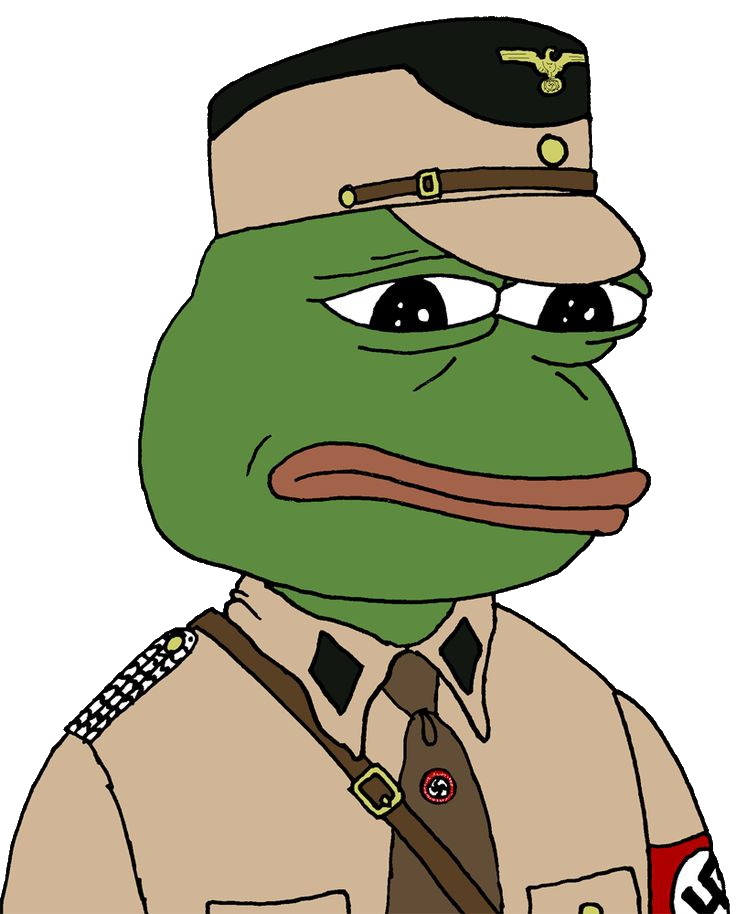
Label: 5_Pepe